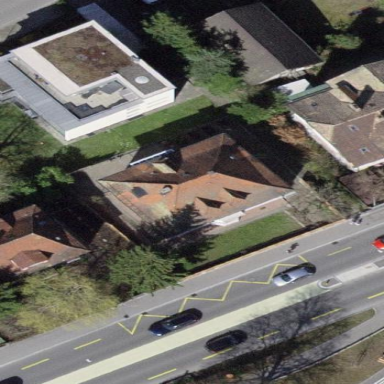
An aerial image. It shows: Residential building.